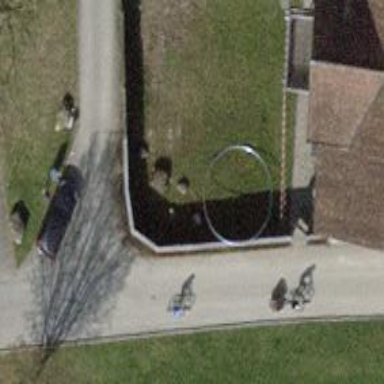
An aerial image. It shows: Wall barrier.